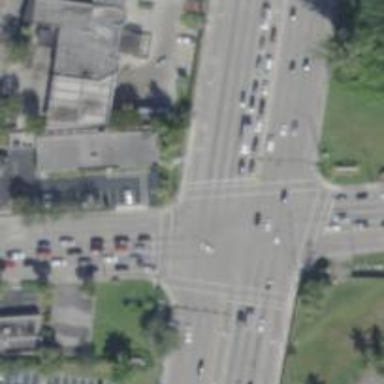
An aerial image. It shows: Marked road crossing.